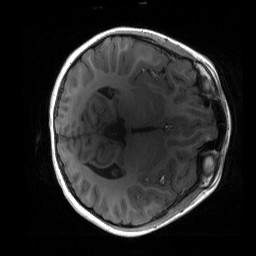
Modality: T1w
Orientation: axial
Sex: female
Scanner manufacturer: siemens
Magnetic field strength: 3 T
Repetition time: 1.9 s
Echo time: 0.00243 s